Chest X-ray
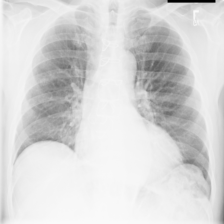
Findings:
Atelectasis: negative
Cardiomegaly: negative
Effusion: negative
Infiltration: negative
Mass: negative
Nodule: negative
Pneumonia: negative
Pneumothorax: negative
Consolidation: negative
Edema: negative
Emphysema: negative
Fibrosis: negative
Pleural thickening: negative
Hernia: negative